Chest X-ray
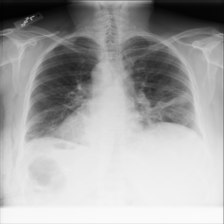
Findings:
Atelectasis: positive
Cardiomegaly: negative
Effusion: negative
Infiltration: negative
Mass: negative
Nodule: negative
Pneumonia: negative
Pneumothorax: negative
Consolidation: negative
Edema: negative
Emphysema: negative
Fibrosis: negative
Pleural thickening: negative
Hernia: negative